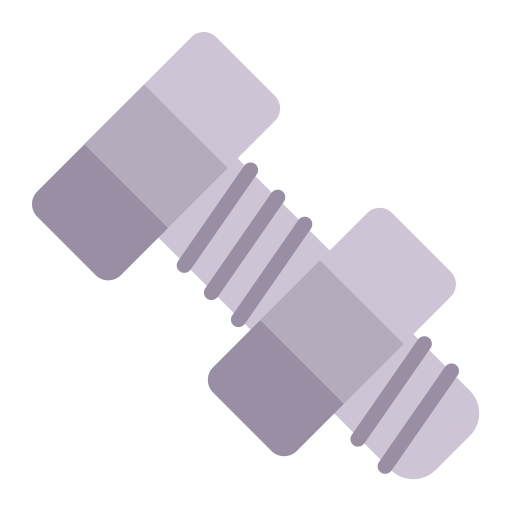
nut and bolt flat